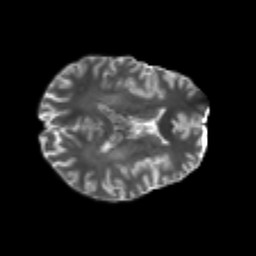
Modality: T2w
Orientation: axial
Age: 25
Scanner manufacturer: philips
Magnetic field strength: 3 T
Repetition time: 8.6 s
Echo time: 0.127 s